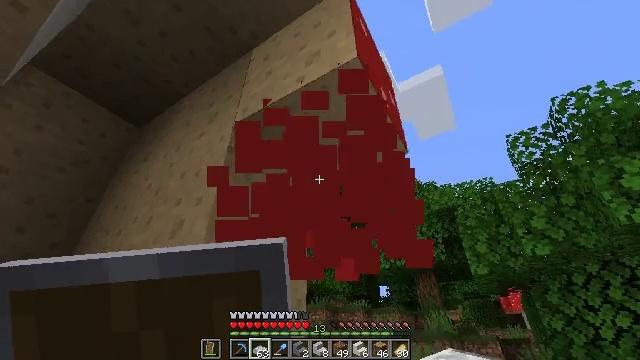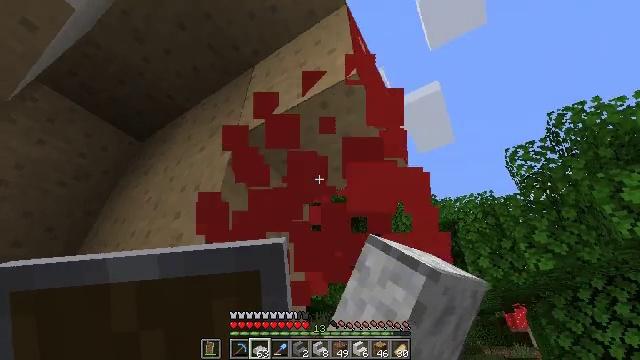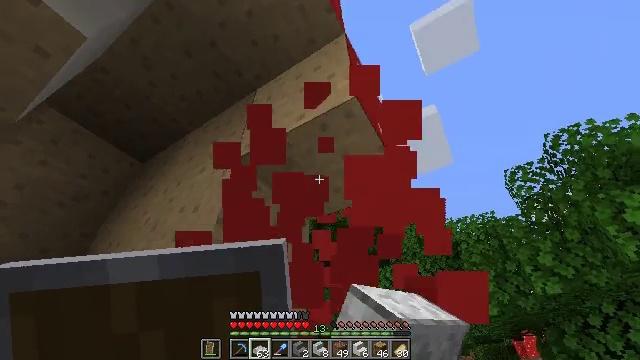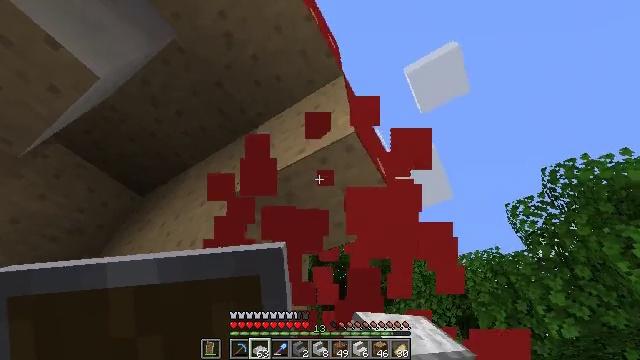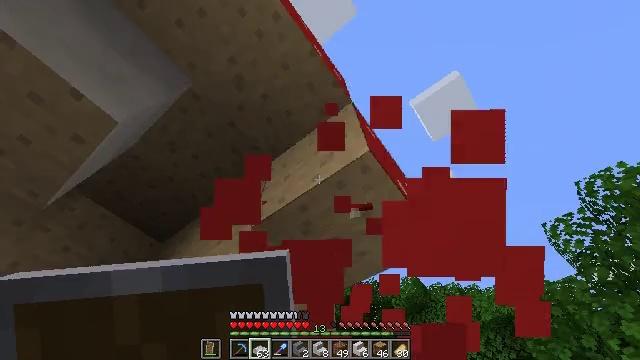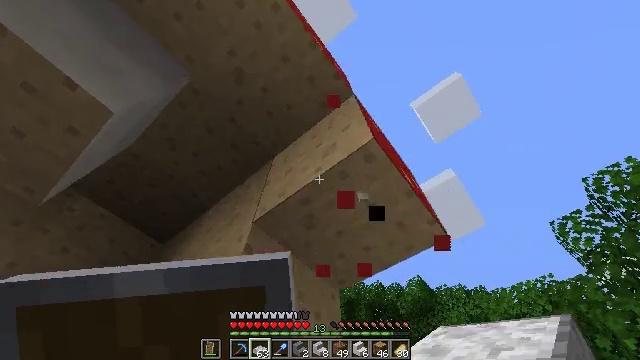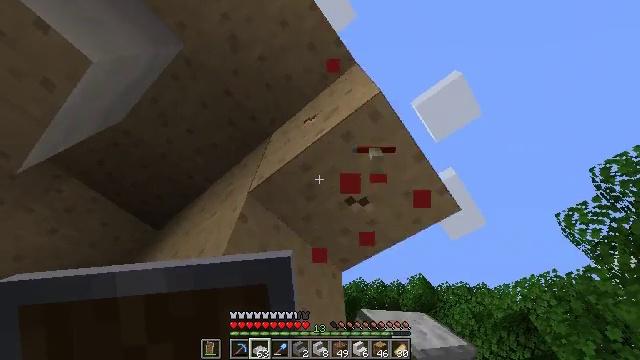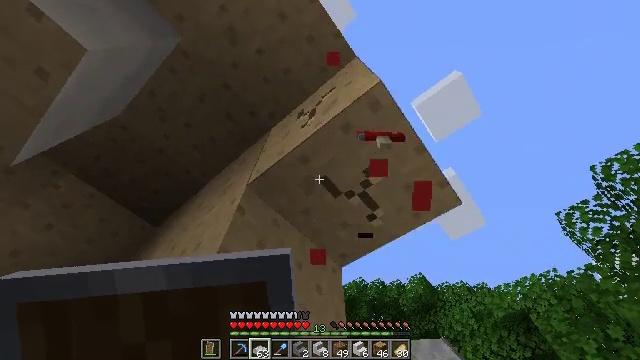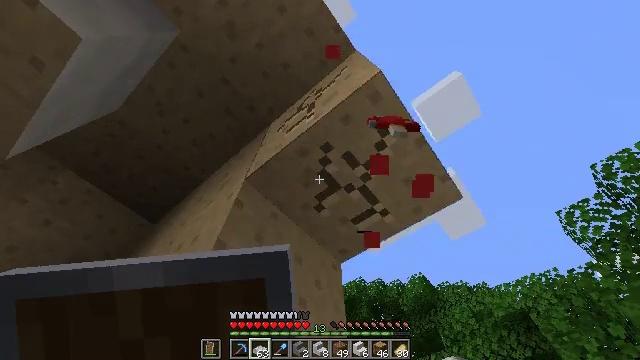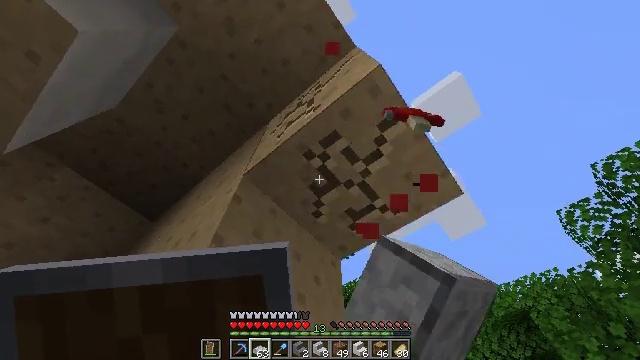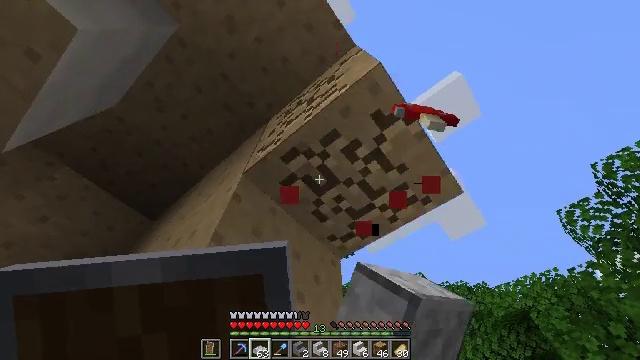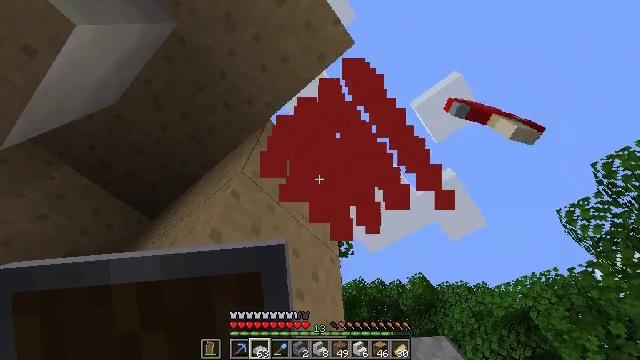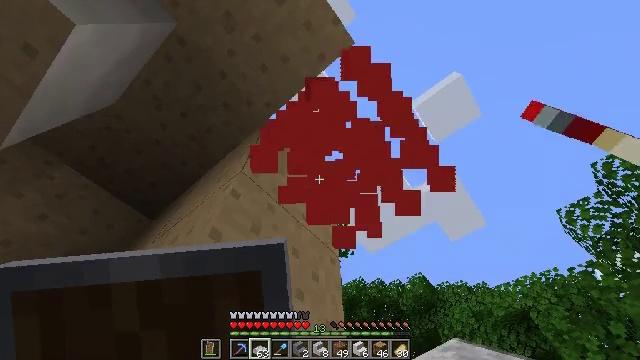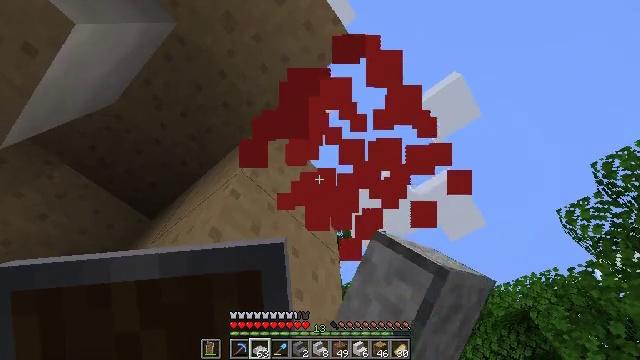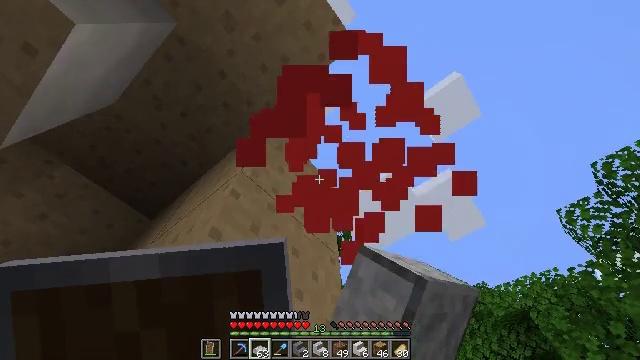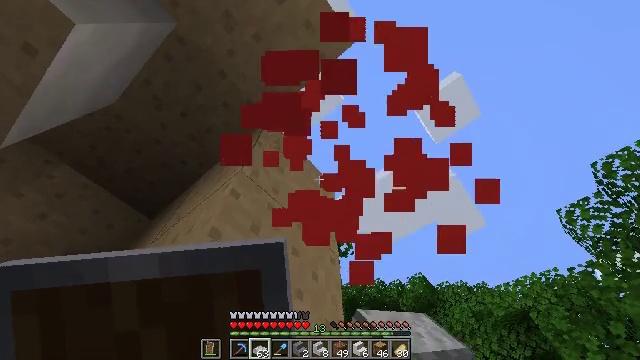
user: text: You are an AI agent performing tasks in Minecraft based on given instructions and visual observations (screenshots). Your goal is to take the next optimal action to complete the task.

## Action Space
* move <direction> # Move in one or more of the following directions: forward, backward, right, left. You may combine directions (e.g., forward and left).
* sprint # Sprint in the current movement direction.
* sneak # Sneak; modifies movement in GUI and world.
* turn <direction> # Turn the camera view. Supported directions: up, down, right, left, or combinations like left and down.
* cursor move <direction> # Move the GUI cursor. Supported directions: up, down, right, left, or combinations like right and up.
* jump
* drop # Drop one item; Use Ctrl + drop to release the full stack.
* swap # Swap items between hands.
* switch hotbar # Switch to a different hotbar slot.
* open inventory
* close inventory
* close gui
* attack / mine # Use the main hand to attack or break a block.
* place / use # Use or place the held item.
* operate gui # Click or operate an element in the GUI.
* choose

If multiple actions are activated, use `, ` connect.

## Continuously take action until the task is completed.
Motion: motion action
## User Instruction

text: Mine the red mushroom block in the forest.
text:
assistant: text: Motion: turn up, attack / mine
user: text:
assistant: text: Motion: turn up, attack / mine
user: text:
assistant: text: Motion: move forward, turn up, attack / mine
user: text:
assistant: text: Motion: move forward, turn left and up, attack / mine
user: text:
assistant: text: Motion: move forward, turn left, attack / mine
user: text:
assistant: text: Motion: attack / mine
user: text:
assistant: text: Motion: attack / mine
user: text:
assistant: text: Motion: attack / mine
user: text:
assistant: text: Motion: attack / mine
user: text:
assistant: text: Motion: attack / mine
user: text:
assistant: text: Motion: attack / mine
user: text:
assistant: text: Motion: attack / mine
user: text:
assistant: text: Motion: attack / mine
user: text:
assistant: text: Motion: attack / mine
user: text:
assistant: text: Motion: attack / mine
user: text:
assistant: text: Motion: turn left and down, attack / mine
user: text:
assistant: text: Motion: turn left and down, attack / mine
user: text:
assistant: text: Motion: attack / mine
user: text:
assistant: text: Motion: attack / mine
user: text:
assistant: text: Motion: attack / mine
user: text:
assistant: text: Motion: attack / mine
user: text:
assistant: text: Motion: attack / mine
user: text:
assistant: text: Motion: attack / mine
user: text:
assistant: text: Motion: attack / mine
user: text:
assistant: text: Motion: attack / mine
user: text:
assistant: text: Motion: attack / mine
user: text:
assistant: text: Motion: turn left and down, attack / mine
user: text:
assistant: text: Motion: turn left and down, attack / mine
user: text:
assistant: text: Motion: attack / mine
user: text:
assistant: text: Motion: attack / mine